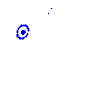
Particle: electron